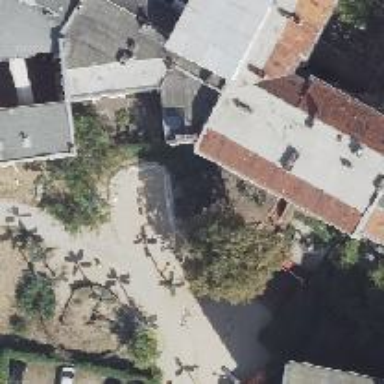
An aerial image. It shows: Sandbox playground.